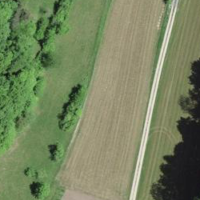
EUNIS habitat code: 24
Species observed at this site:
Melittis melissophyllum